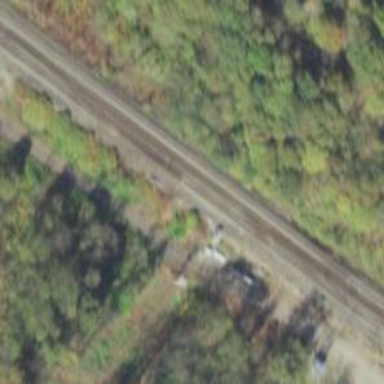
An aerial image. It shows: Railway crossover.